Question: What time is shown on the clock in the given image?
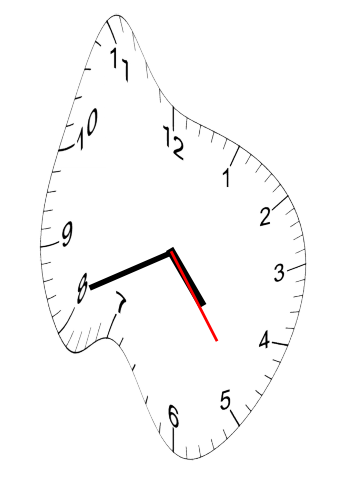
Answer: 04:41:24